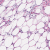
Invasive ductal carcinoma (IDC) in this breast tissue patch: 1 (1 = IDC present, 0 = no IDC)